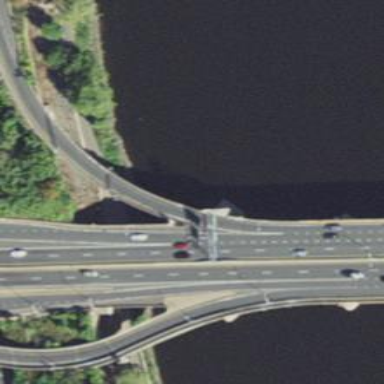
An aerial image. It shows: Motorway link bridge.